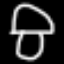
Label: mushroom